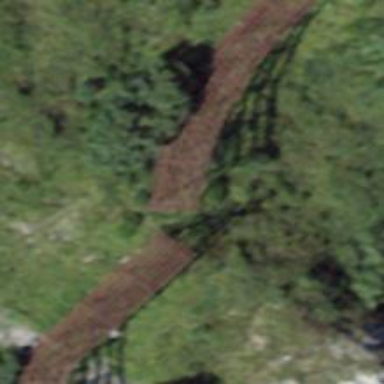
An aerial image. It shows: Avalanche protection barrier.